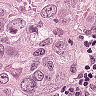
Metastatic tissue present: yes